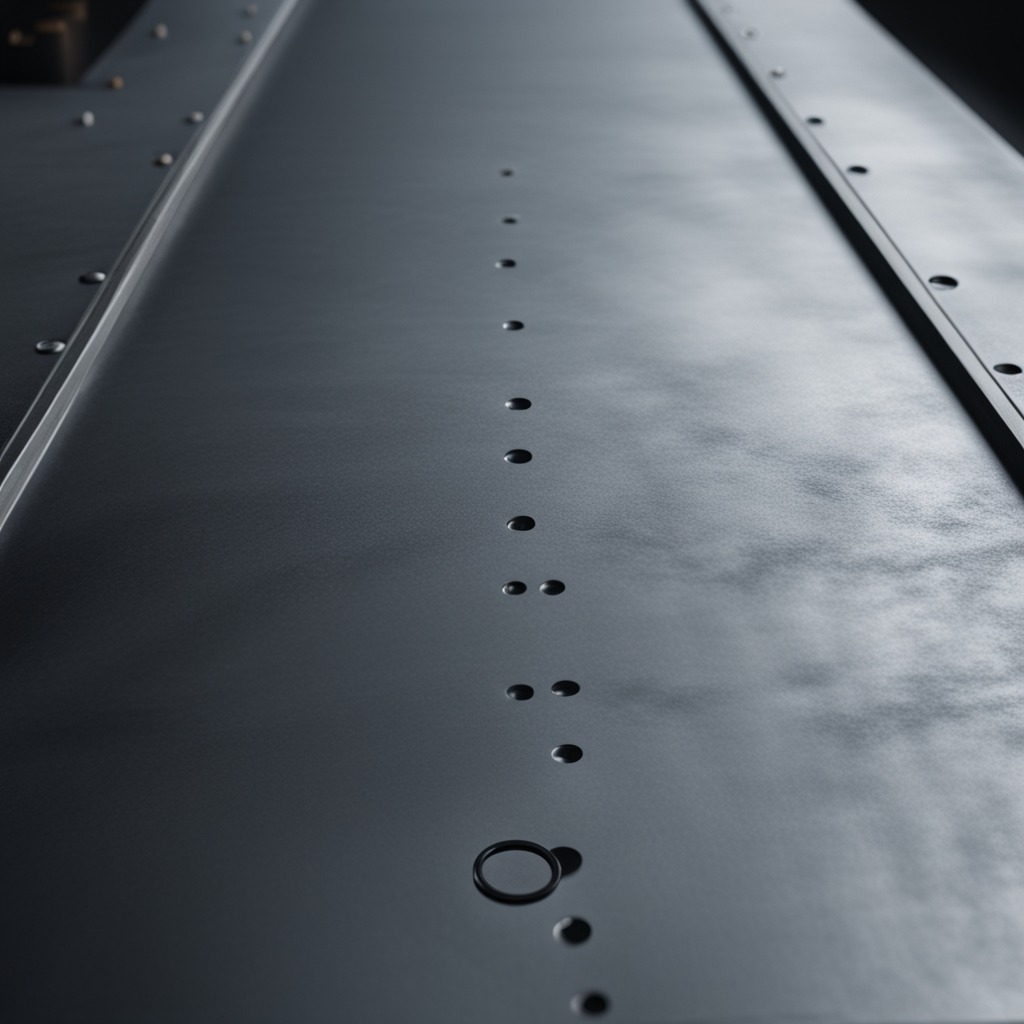
A rubber O-ring is lying on the cold steel table in a mining workshop.